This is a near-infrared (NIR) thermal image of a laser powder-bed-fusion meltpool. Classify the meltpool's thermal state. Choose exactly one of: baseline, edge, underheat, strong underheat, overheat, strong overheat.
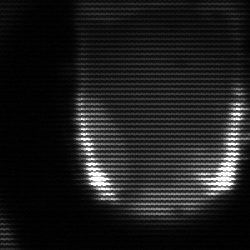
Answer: baseline